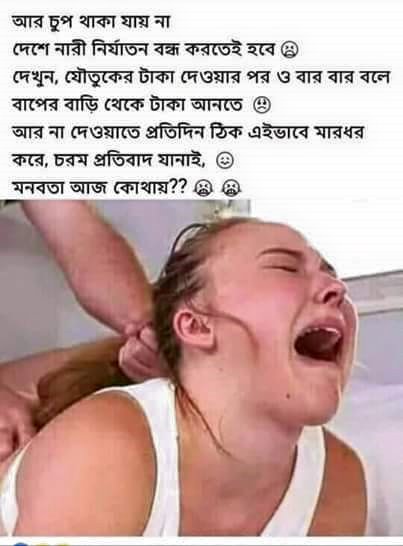
Text: আর চুপ থাকা যায় না দেশে নারী নির্যাতন বন্ধ করতেই হবে    দেখুন, যৌতুকের টাকা দেওয়ার পর ও বার বার বলে বাপের বাড়ি থেকে টাকা আনতে     আর না দেওয়াতে প্রতিদিন ঠিক এইভাবে মারধর করে, চরম প্রতিবাদ যানাই , মানবতা আজ কোথায় ??
Label: Hate
Hate category: Personal Offence
Targeted group: Individual